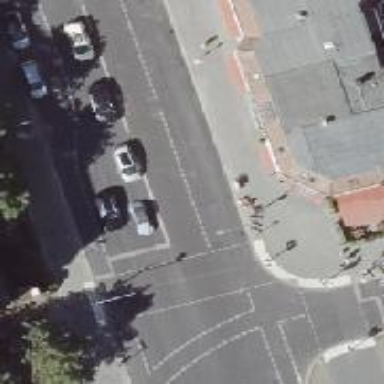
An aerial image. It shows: Secondary road with asphalt surface. It has sidewalks on both sides and cycle lane with asphalt surface on both sides as well.